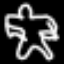
Label: angel